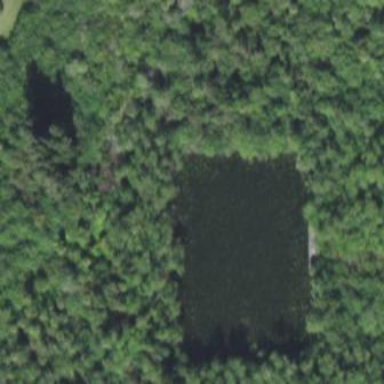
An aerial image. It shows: Serene pond surrounded by nature.